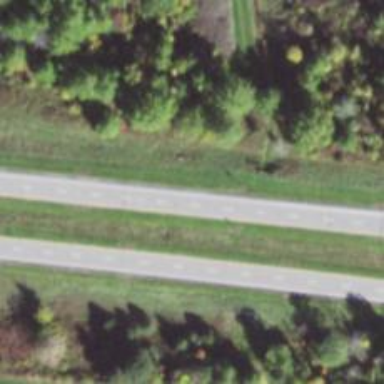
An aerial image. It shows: Asphalt road that is secondary expressway.